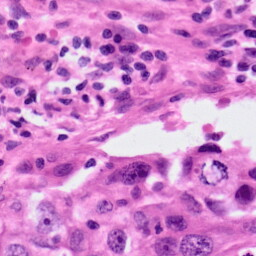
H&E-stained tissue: Lung